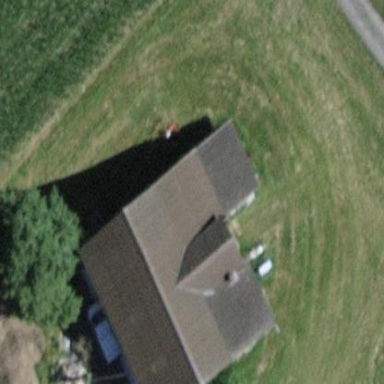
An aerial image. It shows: Farm building.